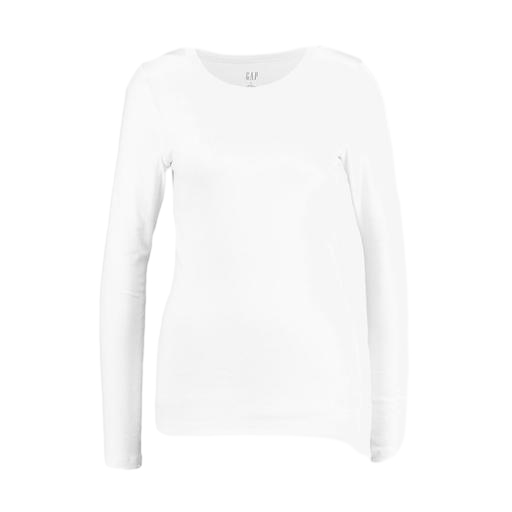
white women's classic long-sleeve t-shirt, white women's heattech extra warm scoop neck tee, white women's long-sleeve top, white background